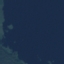
Label: SeaLake